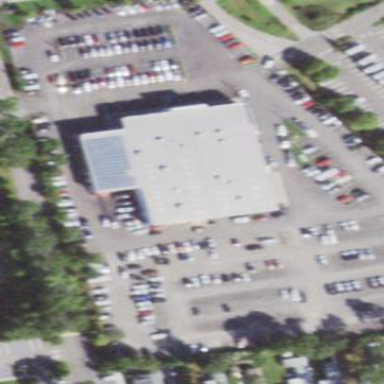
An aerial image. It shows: Building housing car shop.